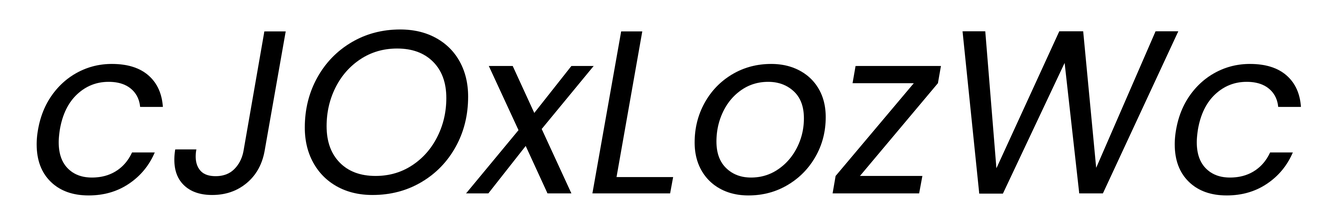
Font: Poppins-Italic